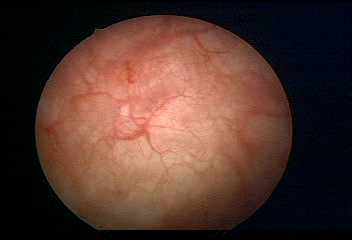
Modality: WLC
Class: Normal mucosa
Bladder cancer association: No